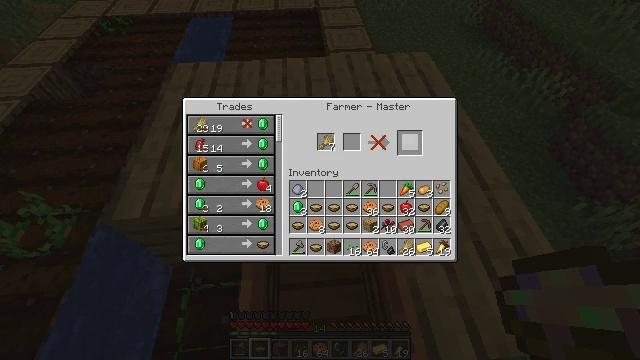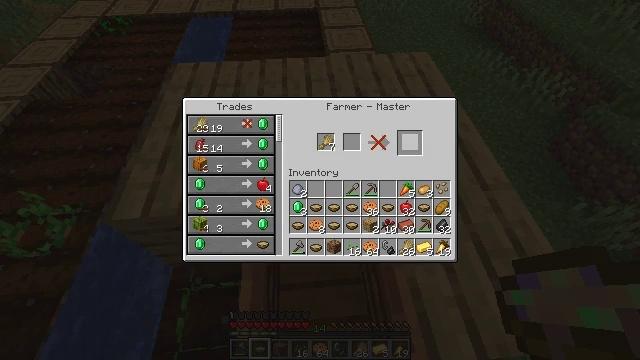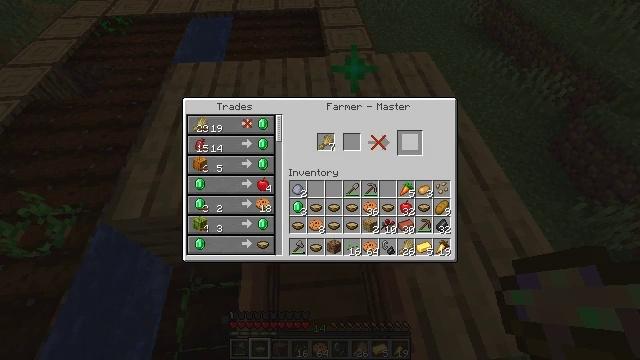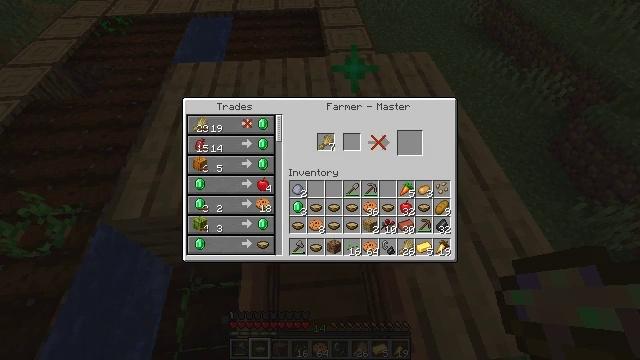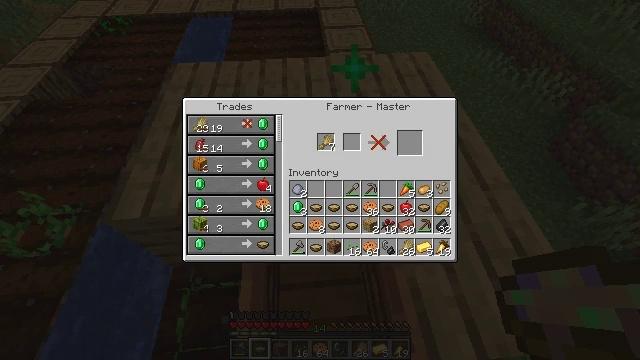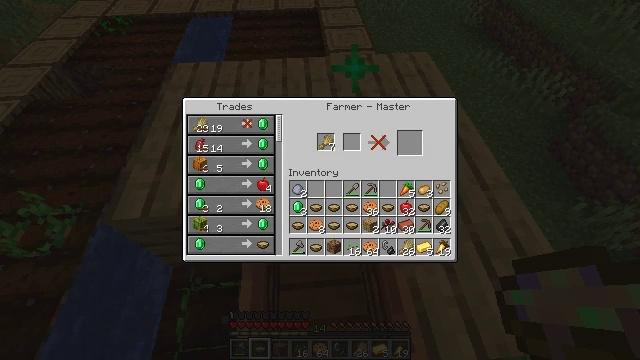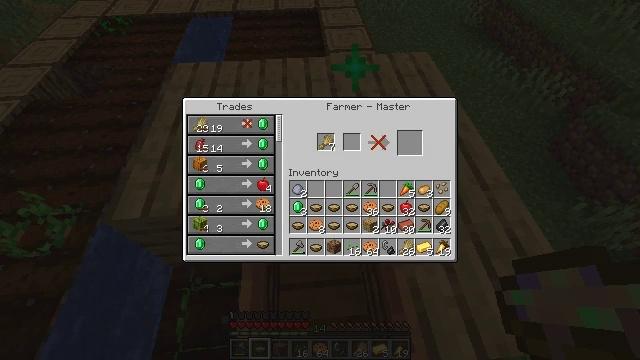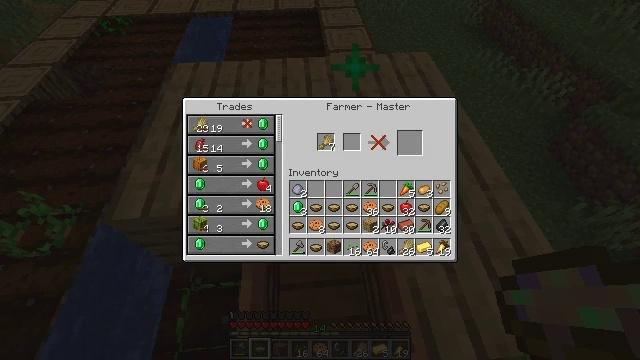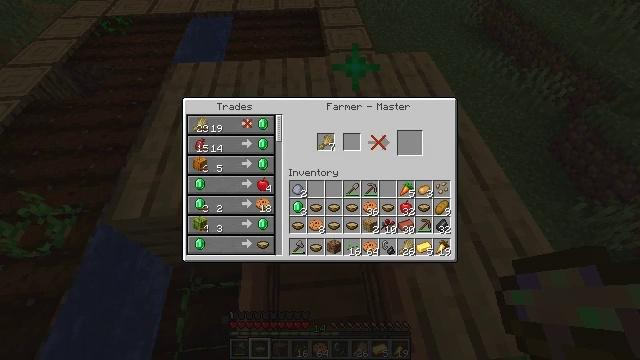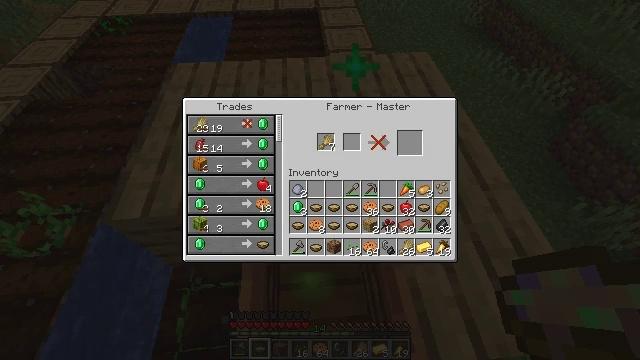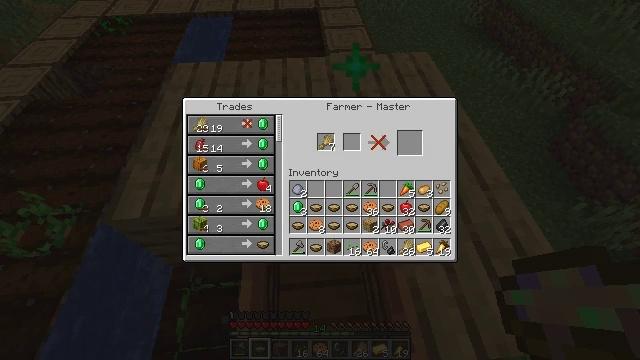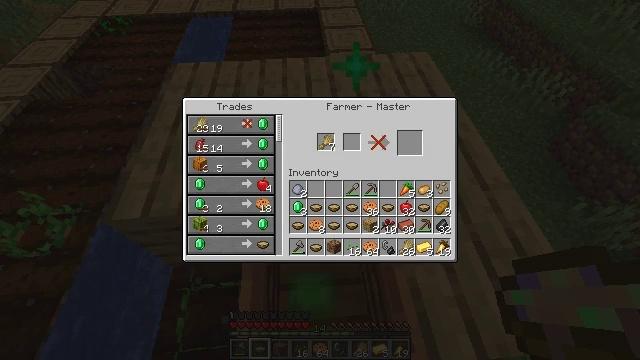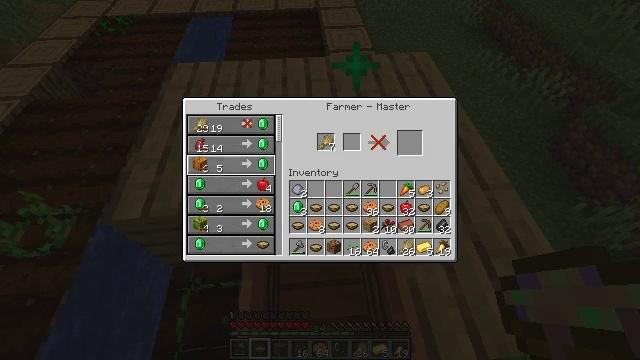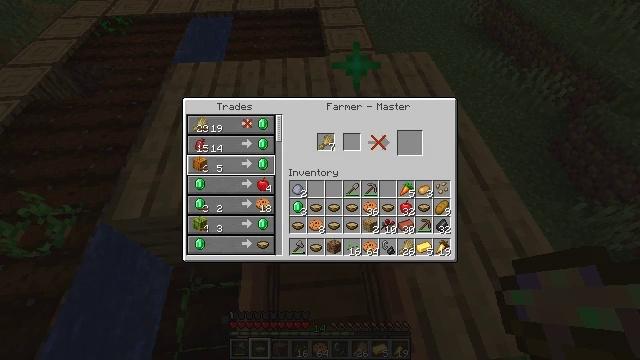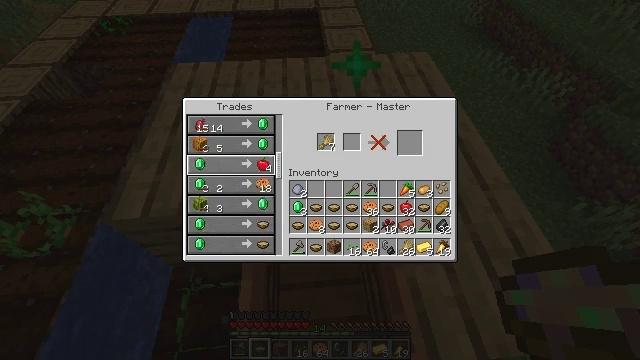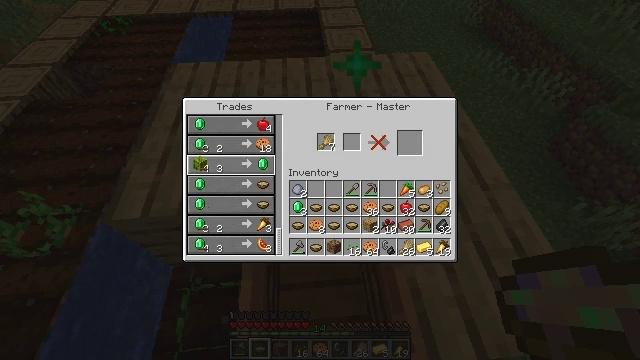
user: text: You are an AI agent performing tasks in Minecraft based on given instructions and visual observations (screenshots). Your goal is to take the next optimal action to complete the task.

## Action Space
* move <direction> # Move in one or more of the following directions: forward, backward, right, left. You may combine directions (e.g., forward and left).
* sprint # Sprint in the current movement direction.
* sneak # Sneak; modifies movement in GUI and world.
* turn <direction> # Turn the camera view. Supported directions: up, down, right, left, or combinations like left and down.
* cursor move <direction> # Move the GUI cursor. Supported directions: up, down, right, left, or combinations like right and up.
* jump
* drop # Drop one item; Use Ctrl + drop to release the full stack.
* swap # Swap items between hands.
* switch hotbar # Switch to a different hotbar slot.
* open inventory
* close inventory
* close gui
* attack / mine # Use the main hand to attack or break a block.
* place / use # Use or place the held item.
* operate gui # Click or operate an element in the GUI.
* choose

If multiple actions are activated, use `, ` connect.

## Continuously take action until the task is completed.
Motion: motion action
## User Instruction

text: Interact with the crafting table to craft a glistering melon slice.
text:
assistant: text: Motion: sneak, open gui
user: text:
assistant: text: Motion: sneak
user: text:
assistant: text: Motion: sneak, cursor move left and down
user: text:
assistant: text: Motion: sneak, cursor move left and down
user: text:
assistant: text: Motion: sneak
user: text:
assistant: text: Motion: sneak
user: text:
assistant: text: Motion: no_op
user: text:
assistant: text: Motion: no_op
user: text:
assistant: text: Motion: no_op
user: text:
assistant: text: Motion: cursor move left
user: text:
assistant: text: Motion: cursor move left
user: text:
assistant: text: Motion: cursor move left
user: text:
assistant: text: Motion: no_op
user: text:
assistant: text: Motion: no_op
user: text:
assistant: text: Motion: no_op
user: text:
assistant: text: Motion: no_op
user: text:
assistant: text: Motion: no_op
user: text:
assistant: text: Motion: no_op
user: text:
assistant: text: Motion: no_op
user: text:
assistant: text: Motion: no_op
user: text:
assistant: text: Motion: no_op
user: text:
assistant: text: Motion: no_op
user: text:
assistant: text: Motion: cursor move down
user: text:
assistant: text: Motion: cursor move right and down
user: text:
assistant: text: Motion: cursor move down
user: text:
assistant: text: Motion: cursor move down
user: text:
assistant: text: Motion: no_op
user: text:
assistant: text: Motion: no_op
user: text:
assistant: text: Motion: no_op
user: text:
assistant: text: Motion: no_op